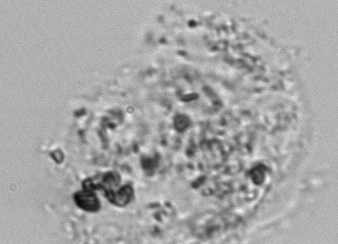
Label: Phaeocystis_debris